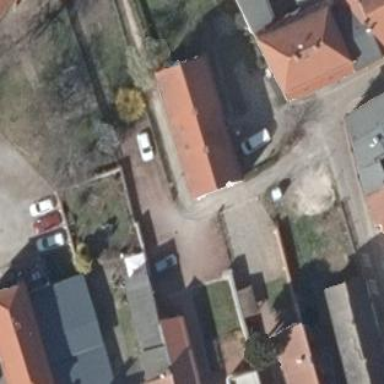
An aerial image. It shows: Residential building.